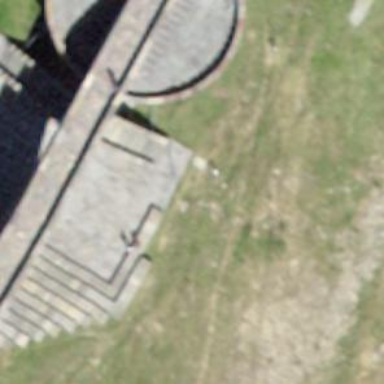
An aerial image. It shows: Road with steps.